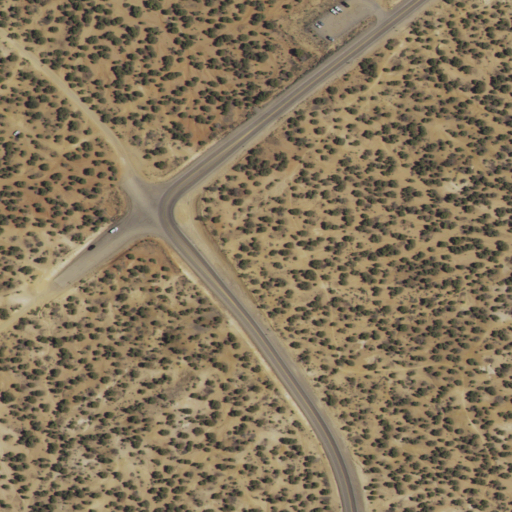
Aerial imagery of mountain in New Mexico named Hood Mesa containing only shrub